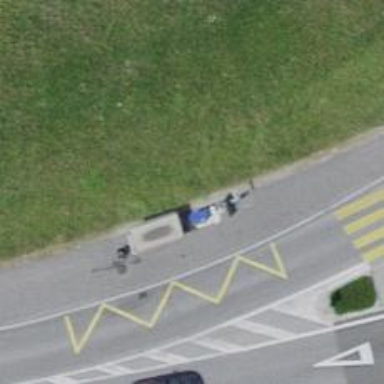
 serving as platform for public transportation."